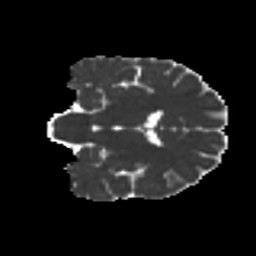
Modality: MD
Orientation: coronal
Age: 23
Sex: female
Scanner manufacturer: ge
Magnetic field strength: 3 T
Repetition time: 7.8 s
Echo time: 0.061 s